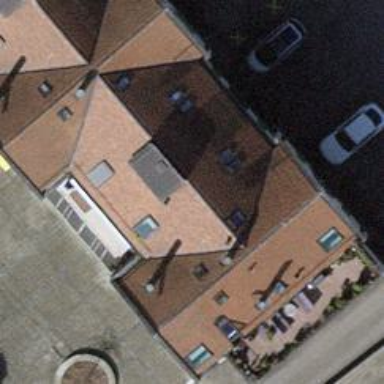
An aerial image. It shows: Image showing building with apartments.